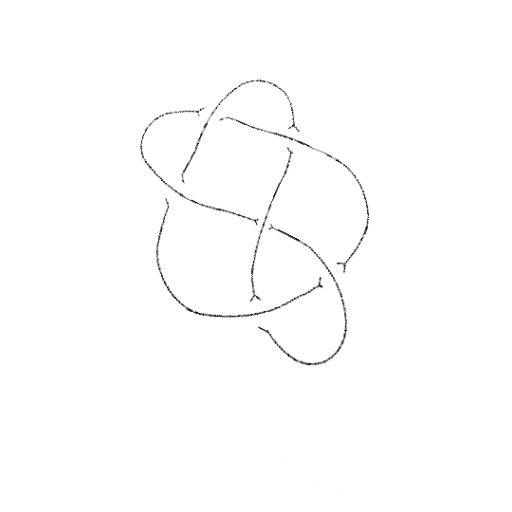
Crossing number: 6